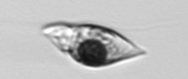
Label: Amphidinium